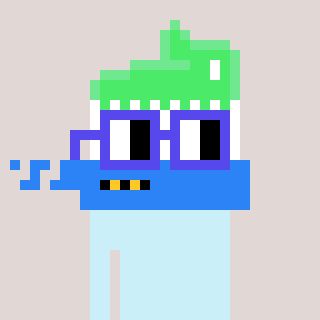
a pixel art character with square blue glasses, a toothbrush-shaped head and a cold-colored body on a warm background